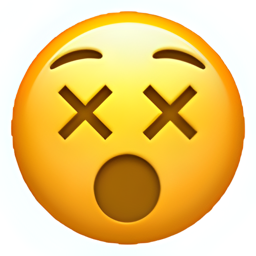
Name: dizzy face
Emoji: 😵
Group: Smileys & Emotion
Sub-group: face-unwell